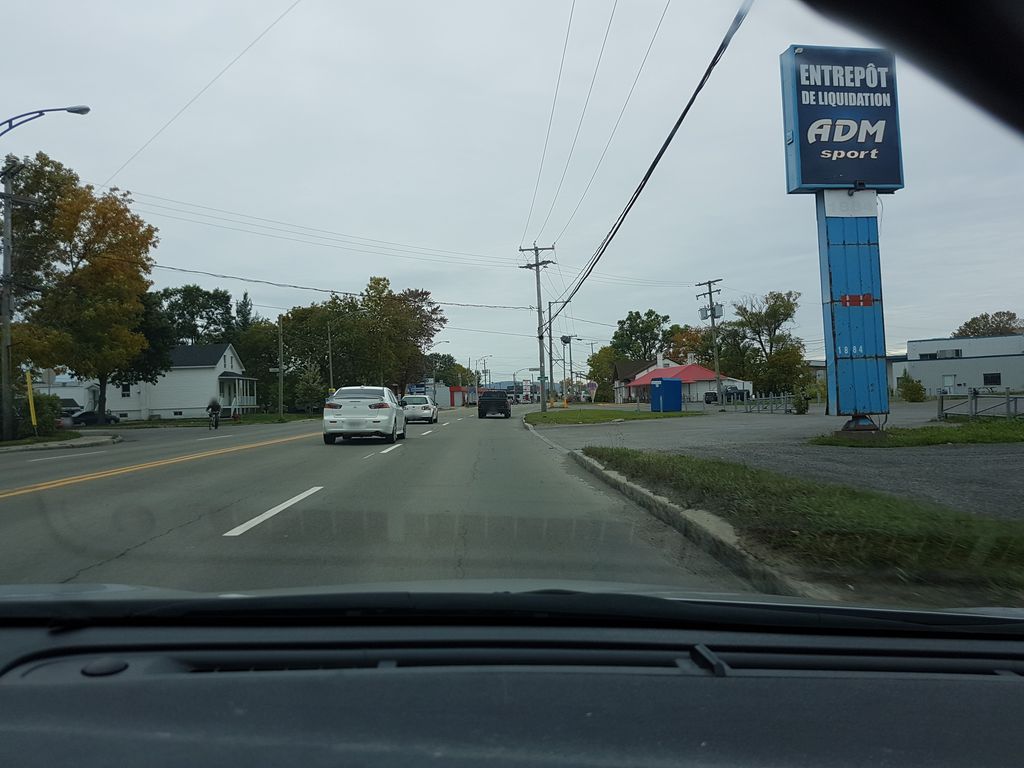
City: quebec_city